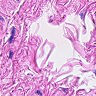
Metastatic tissue present: no